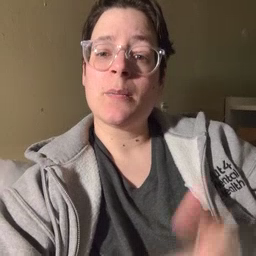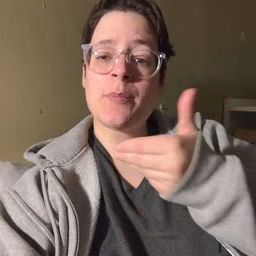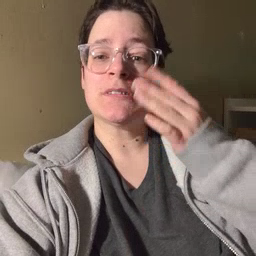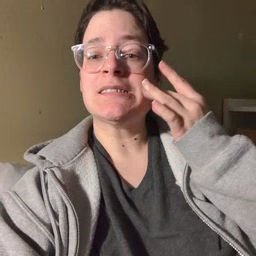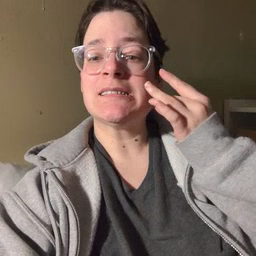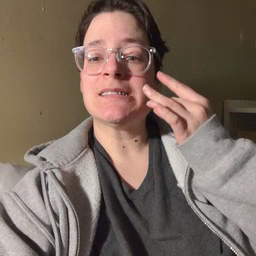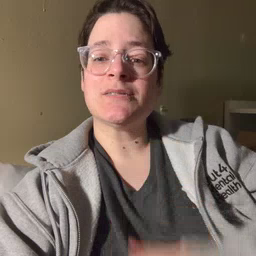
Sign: kitty